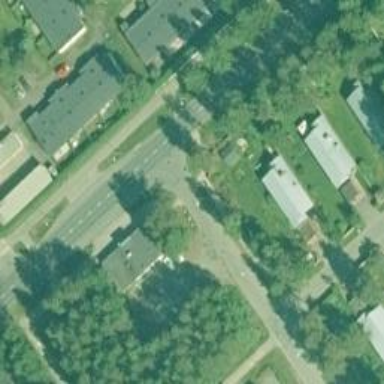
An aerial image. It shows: Asphalt cycleway.